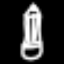
Label: pencil